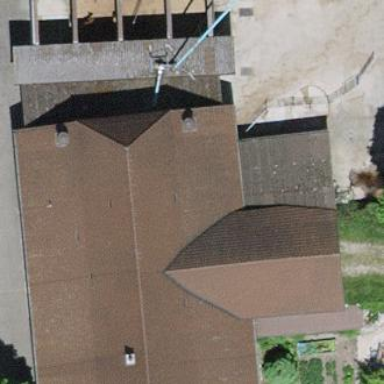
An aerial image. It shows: Farm building.